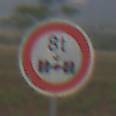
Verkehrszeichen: TatsaechlicheAchslast
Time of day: Midday
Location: Outdoor (Nature)
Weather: PartlyCloudy
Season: NotSpecified
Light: Natural